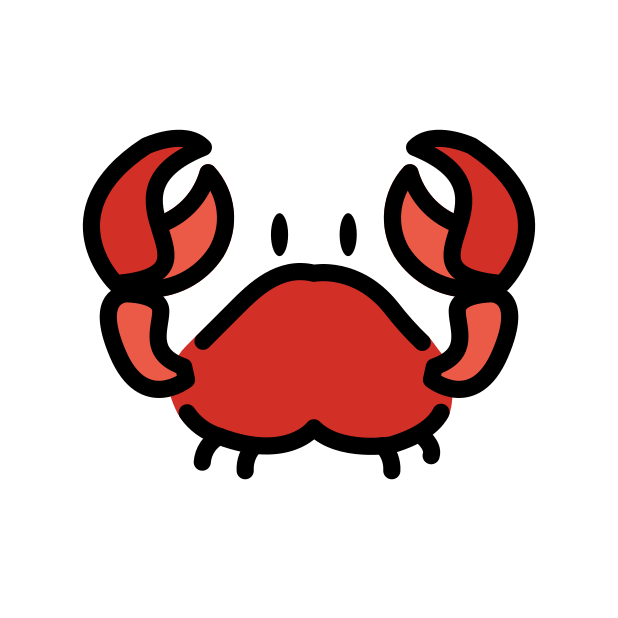
crab